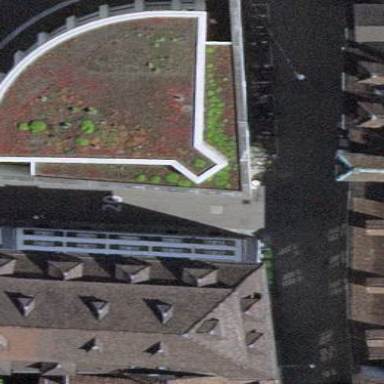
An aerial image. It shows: University building.